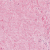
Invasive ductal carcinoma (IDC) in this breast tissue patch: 0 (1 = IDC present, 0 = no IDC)